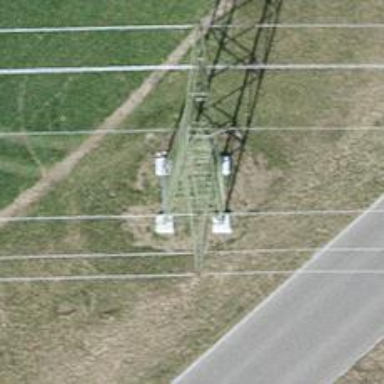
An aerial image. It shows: Power tower.